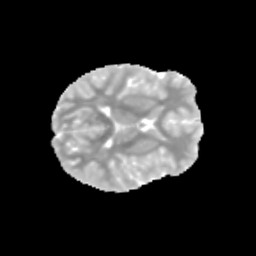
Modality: MD
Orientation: axial
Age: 12
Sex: male
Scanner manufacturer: siemens
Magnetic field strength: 3 T
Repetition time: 3.8 s
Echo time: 0.07 s